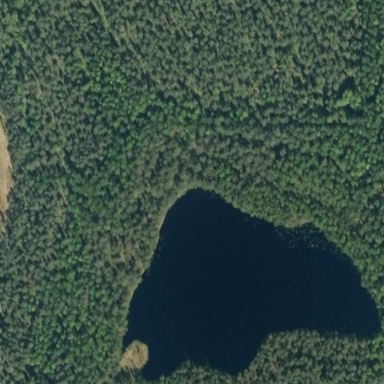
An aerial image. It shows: Beautiful lake surrounded by nature.